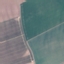
Label: AnnualCrop